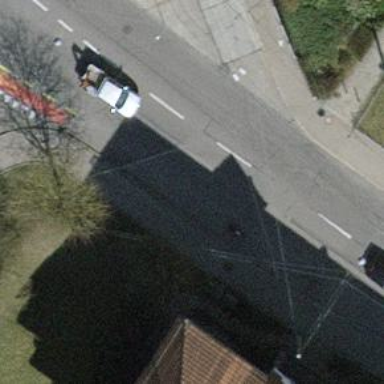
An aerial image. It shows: Street cabinet.